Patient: sex F, age 69
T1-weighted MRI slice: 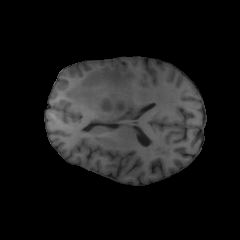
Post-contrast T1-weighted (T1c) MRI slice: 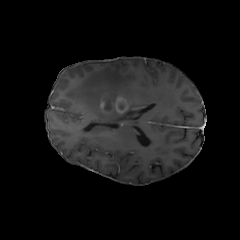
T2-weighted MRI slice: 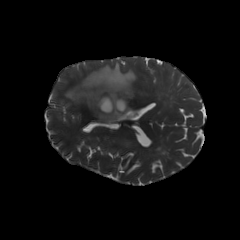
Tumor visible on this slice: yes
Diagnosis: Glioblastoma, IDH-wildtype
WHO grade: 4